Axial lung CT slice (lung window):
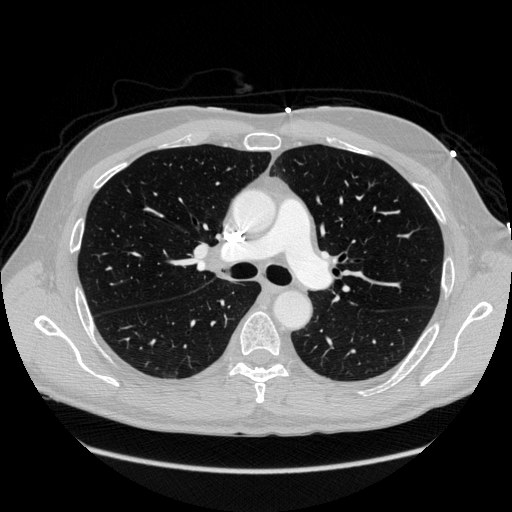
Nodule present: no